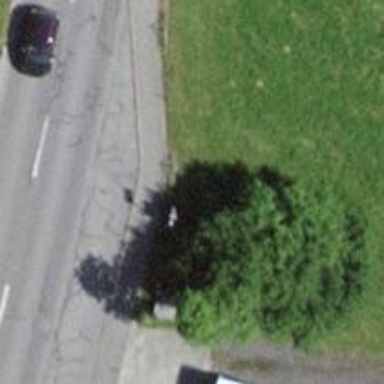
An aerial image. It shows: Bus stop with platform for public transport.